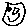
Label: smiley face